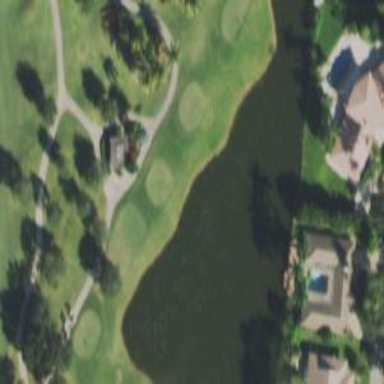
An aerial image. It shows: Grassy area designated as golf tee.